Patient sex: M
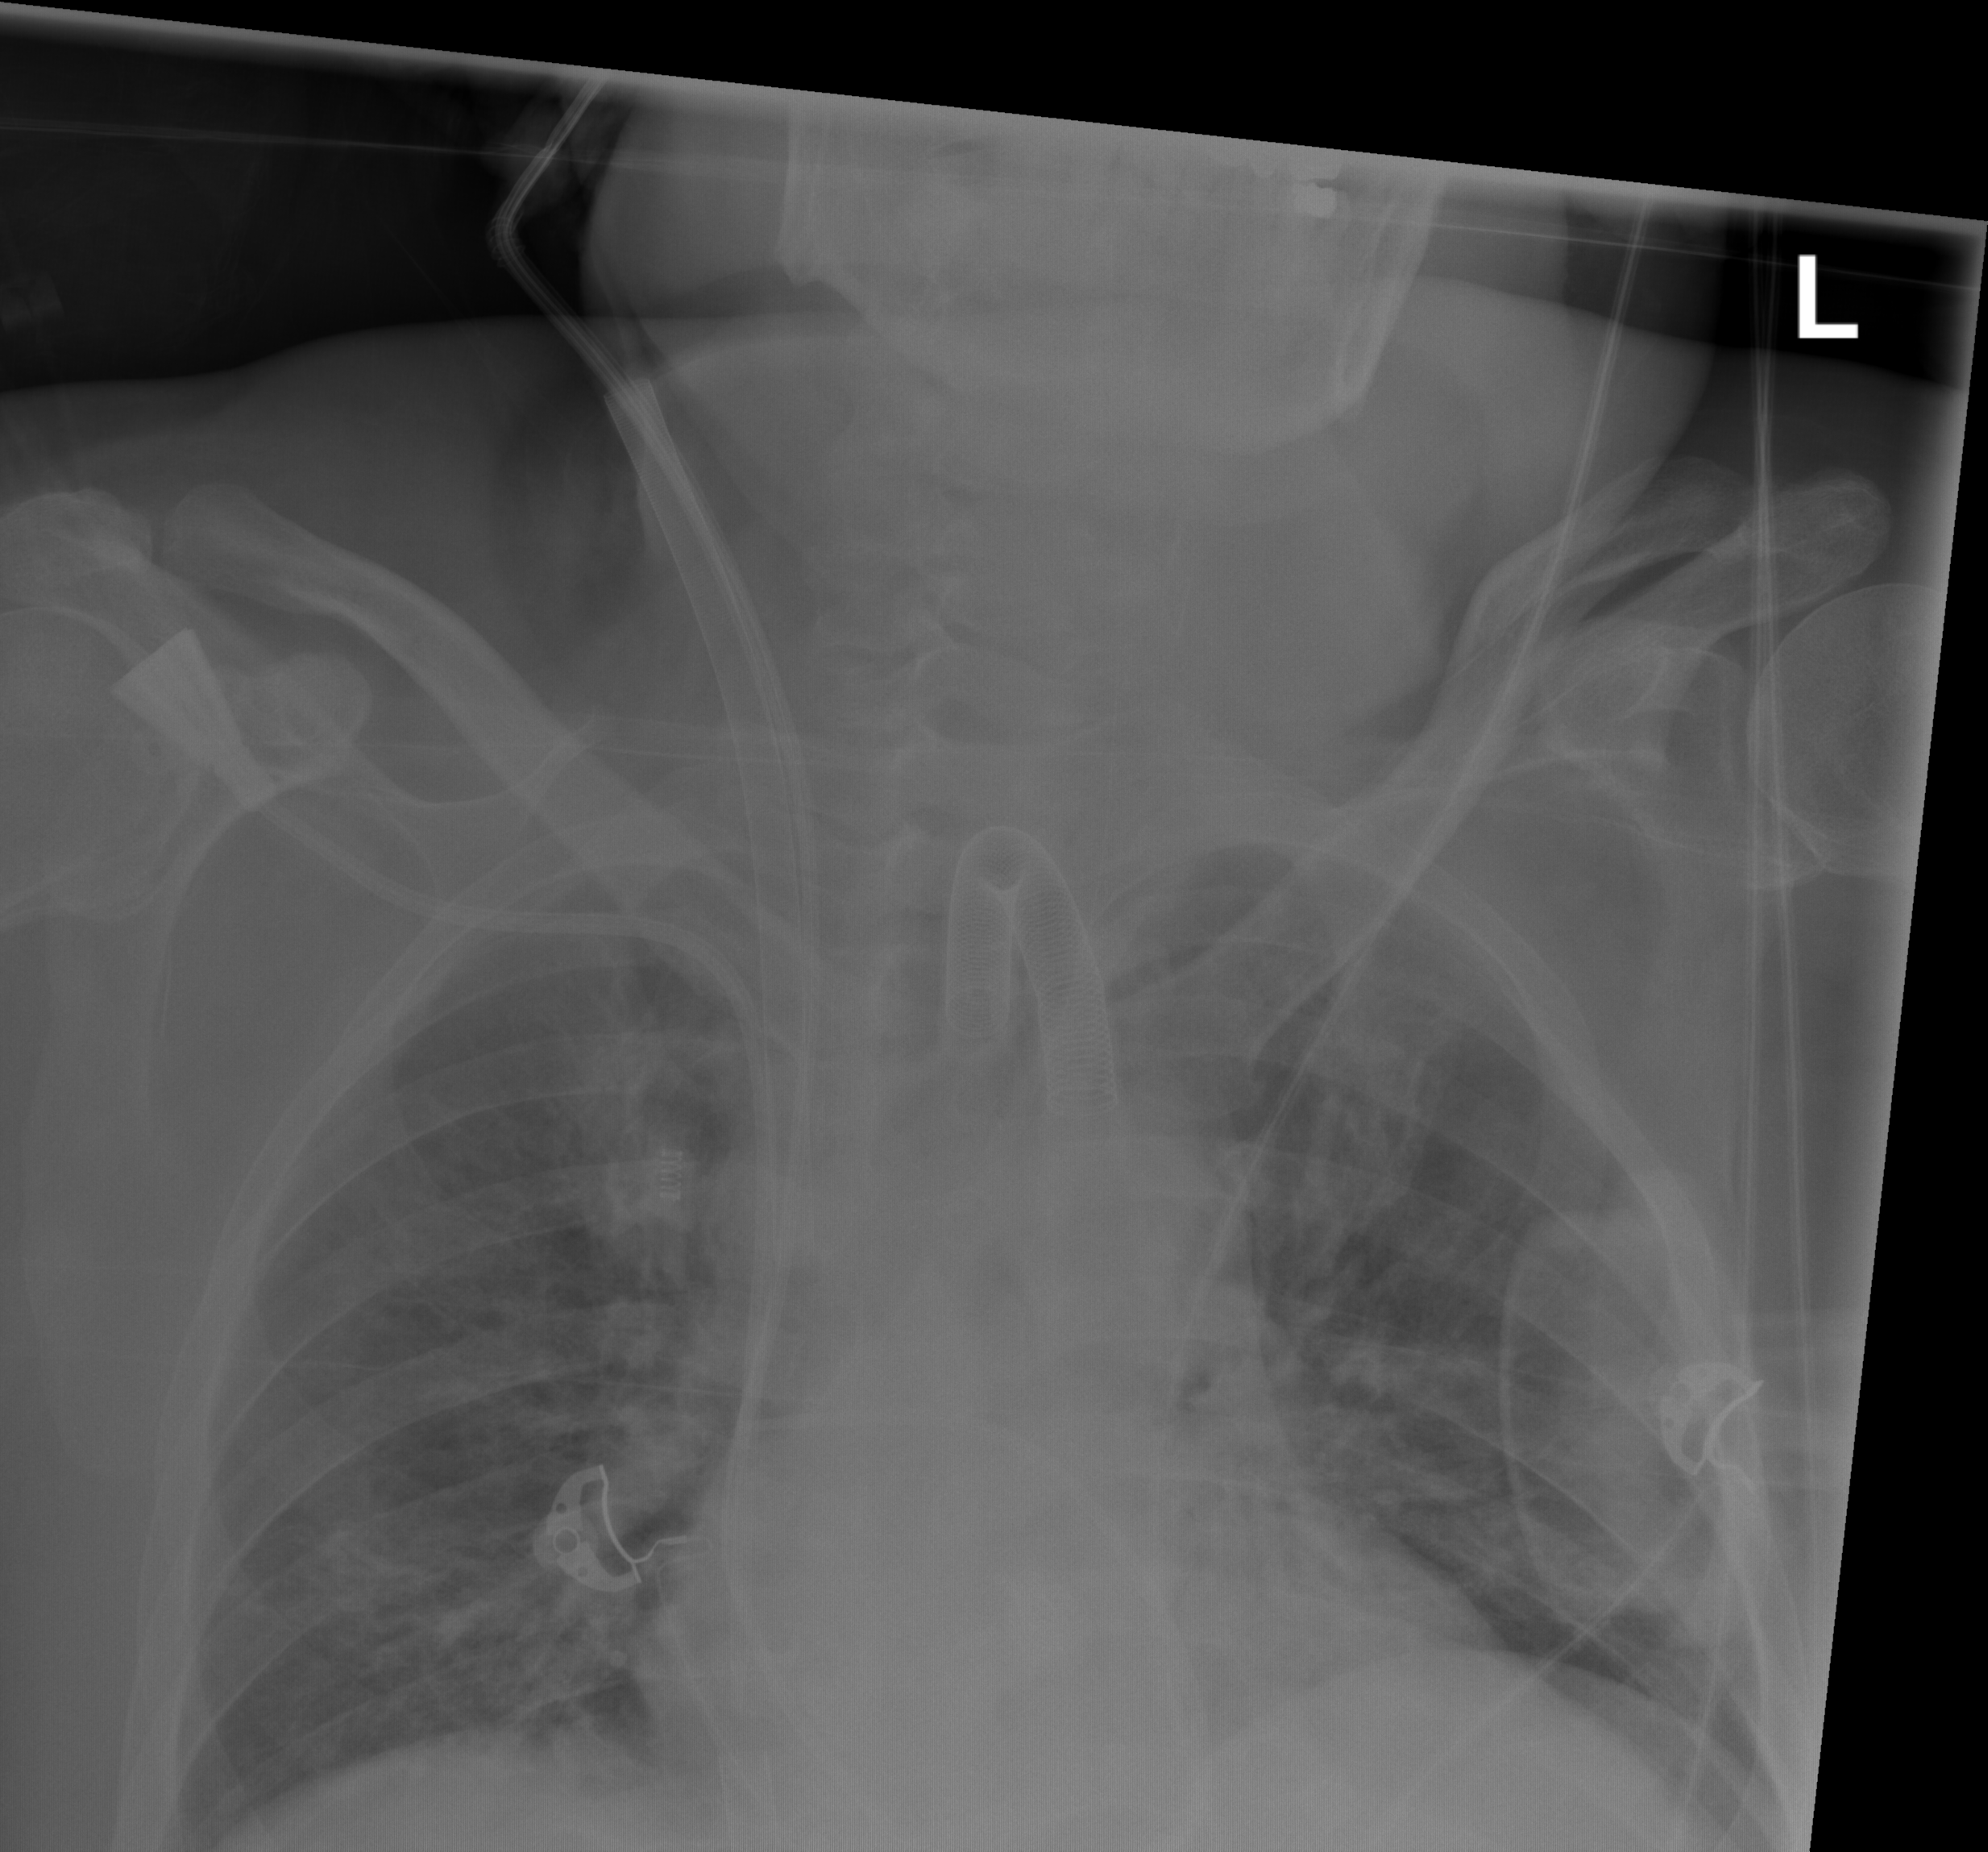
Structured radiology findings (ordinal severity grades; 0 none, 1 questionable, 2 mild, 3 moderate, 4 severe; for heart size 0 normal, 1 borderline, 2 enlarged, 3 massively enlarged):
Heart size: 0
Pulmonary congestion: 2
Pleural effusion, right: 0
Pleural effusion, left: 0
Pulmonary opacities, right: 2
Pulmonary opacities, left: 2
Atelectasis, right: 0
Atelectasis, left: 0